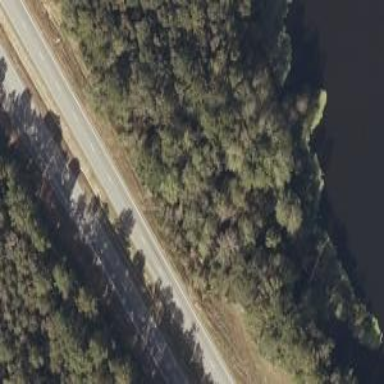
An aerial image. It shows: Trunk expressway with asphalt surface. It is dual carriageway.